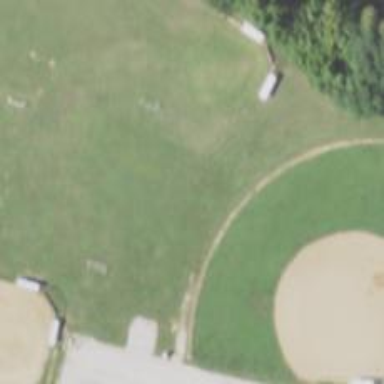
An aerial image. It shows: Baseball pitch for leisure land.